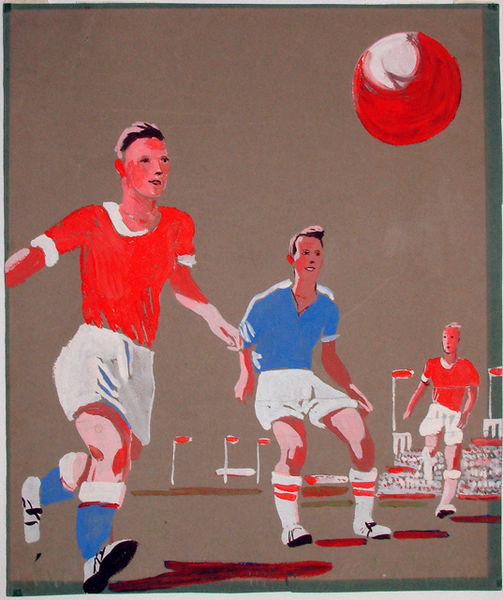
Titel: The Soccer Players, The Soccer Players
Künstler: Aleksandr Deineka
Standort: Amherst (Massachusetts, USA)
Institution: Mead Art Museum, Amherst College
Schlagwörter: blau, mann, schatten, weiß, braun, grau, männer, schwarz, rot, ball, hose, gesicht, inkarnat, wind, sonne, haare, drei, fahnen, spieler, schuhe, tribüne, zuschauer, fahne, hosen, jungen, modern, platz, audience, blue, crowd, men, oil, people, red, white, arm, black, einfach, green, grey, hair, painting, tshirt, pink, brown, socken, junge, braune haare, spiel, strümpfe, man, skin, sky, ear, field, head, feet, flat, grass, drawing, stulpen, shadow, graphic, french, smile, flag, flags, public, stadion, colors, board, shoes, circle, american, play, chalk, stripes, paint, playing, fussball, trikot, kick, modern art, poster, boys, heads, sport, spieled, player, victory, primary colors, shorts, game, running, players, stands, soccer, socks, 3, advertisement, sports, guy, football, acrylic, stadium, acylic, minimalist, primary, score, 1950s, goal, fans, win, pulikum, volleyball, sneakers, stulpne, fußballplatz, stans, excitement, sneaker, kcik, onlooker, nationalist, match, team, socker, pitch, jersey, kit, runners, fussballspieler, acryl, red ball, blue socks, red flags